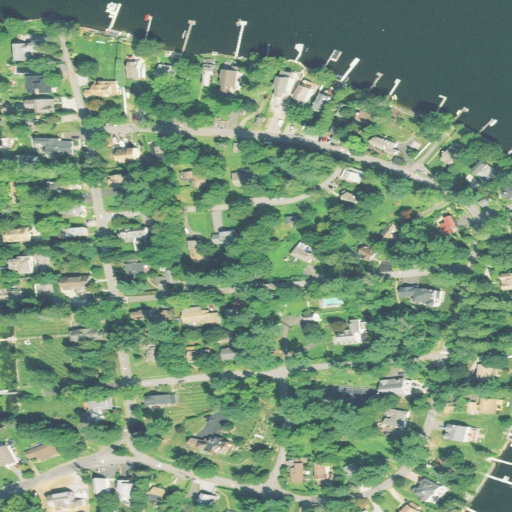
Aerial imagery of island in Connecticut named Deer Island containing low intensity development, open development, open water, medium intensity development, shrub, herbaceous wetlands, mixed forest, and grassland